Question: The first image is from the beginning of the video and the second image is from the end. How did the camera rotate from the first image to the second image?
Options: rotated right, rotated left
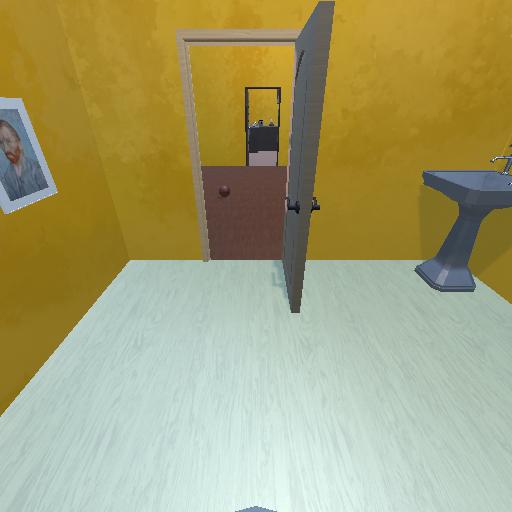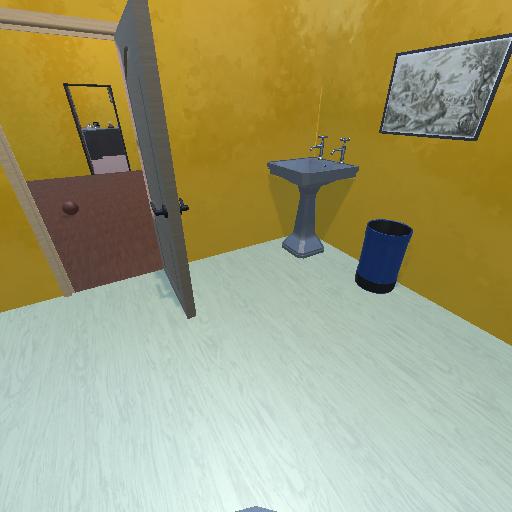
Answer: rotated right